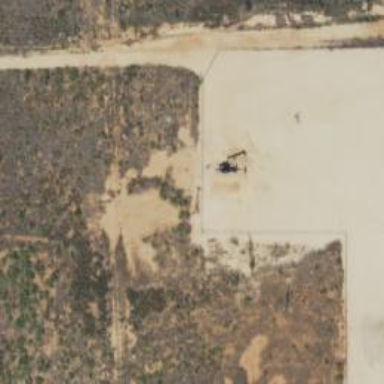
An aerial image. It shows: Petroleum well that is man-made.